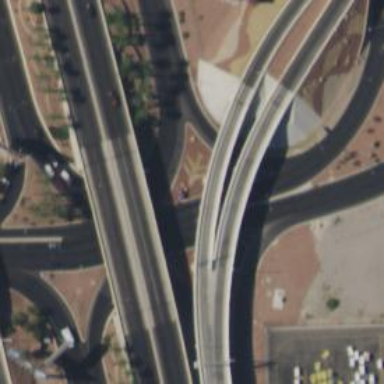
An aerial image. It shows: Asphalt motorway link.